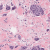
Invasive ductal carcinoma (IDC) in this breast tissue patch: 1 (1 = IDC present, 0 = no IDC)